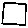
Label: square